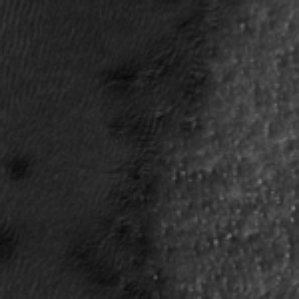
Label: frost